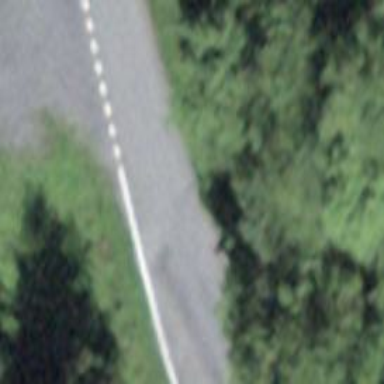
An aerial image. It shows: Unclassified road with smooth asphalt surface. The road has high-quality grade 1 tracktype.